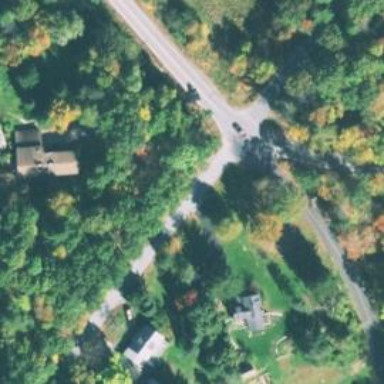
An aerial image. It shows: Driveway.